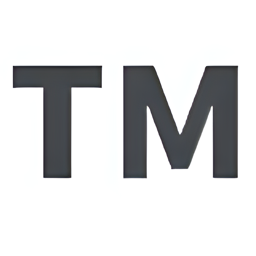
Name: trade mark sign
Emoji: ™
Group: Symbols
Sub-group: other-symbol